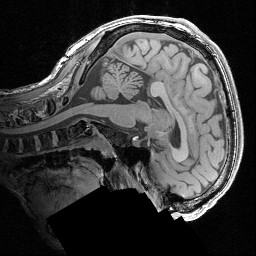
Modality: T1w
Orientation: sagittal
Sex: male
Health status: ill
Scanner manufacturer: siemens
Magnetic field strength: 3 T
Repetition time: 1.57 s
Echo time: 0.00342 s